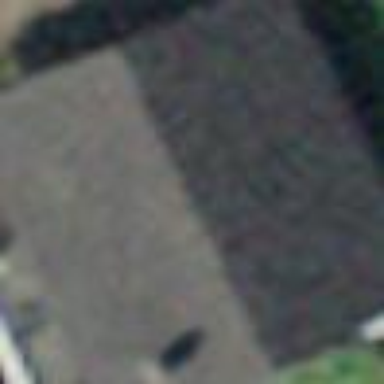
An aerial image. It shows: Garage.